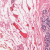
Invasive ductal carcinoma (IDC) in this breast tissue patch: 0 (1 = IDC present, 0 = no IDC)